Question: I have a menu as shown in the figure below :

The XAML is :
'''
<MenuItem .....>
<MenuItem.Icon>
<Image Source="Images/Add.png">
</MenuItem.Icon>
</MenuItem>
'''
I am not getting any image at runtime. Am I making any mistake in the above XAML?
Also, If anyone knows how to change the backColor of a menuItem on MouseOver, Please suggest.
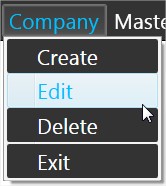
Answer: Can you try this
'''
<MenuItem>
<MenuItem.Style>
<Style>
<Setter Property="MenuItem.Background" Value="Blue"/>
<Style.Triggers>
<Trigger Property="MenuItem.IsMouseOver" Value="True">
<Setter Property="MenuItem.Background" Value="Green" />
</Trigger>
</Style.Triggers>
</Style>
</MenuItem.Style>
</MenuItem>
'''